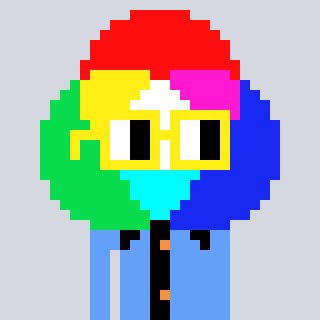
a pixel art character with square yellow glasses, a color circle-shaped head and a blue-colored body on a cool background